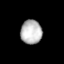
Tissue: lung
Cell type: Epithelial cells
Senescence score: 0.1667
Nuclear area (px): 504
Mean DAPI intensity: 184.504